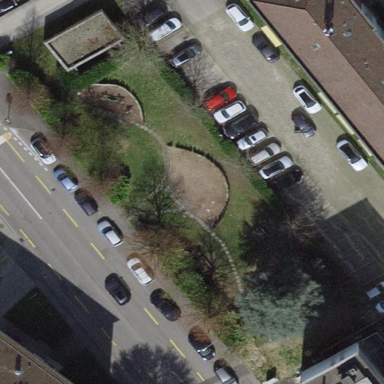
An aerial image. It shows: Park.